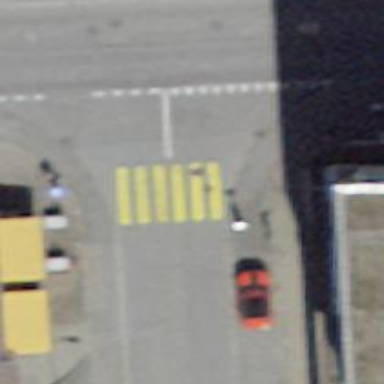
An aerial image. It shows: Marked road crossing.